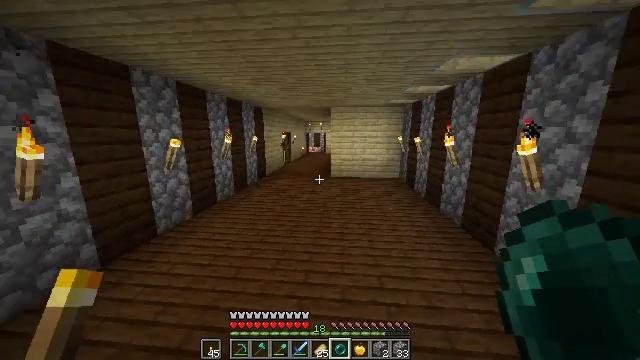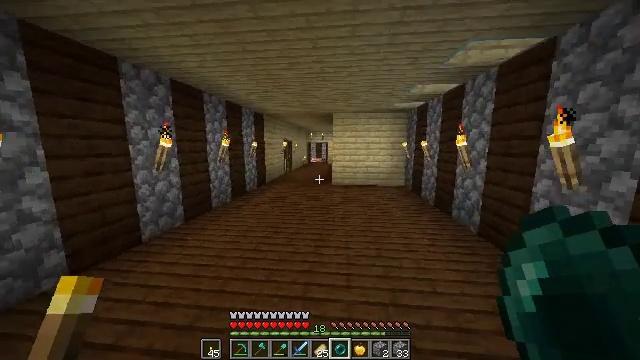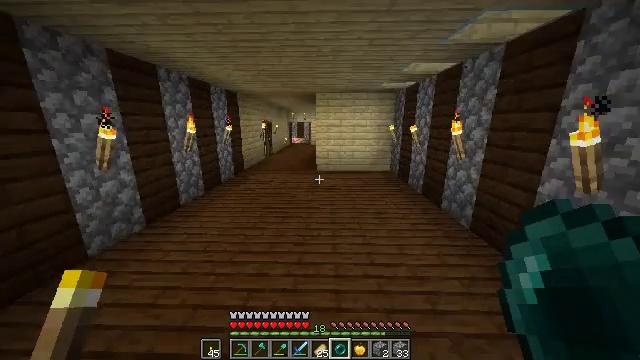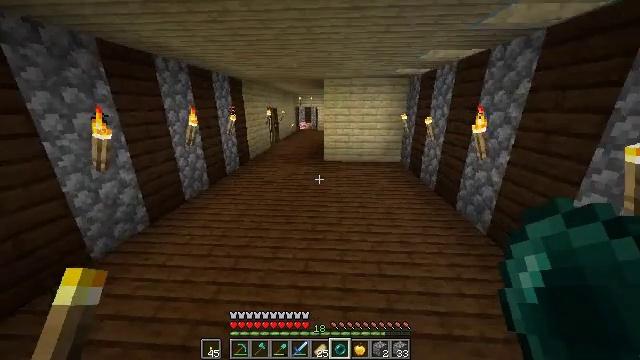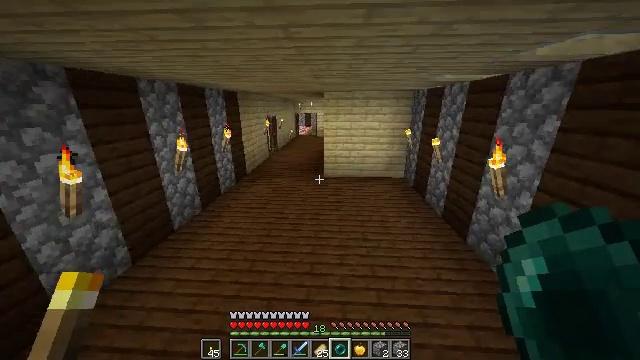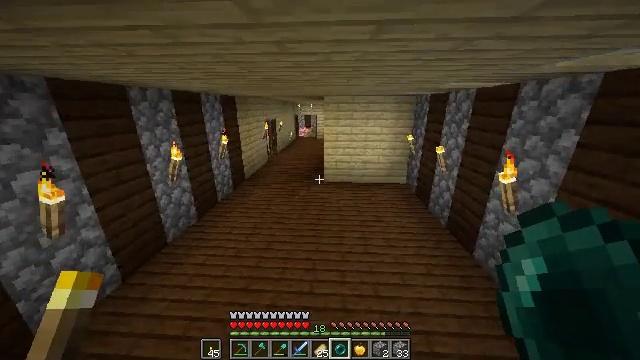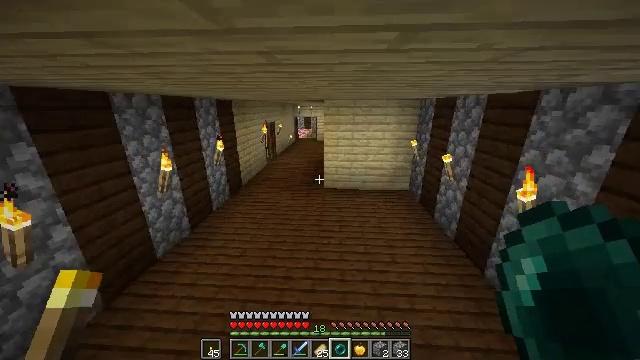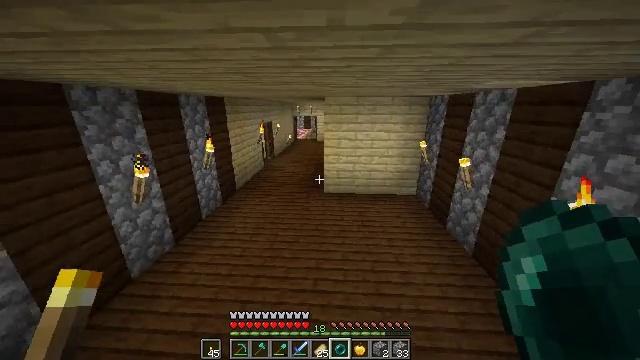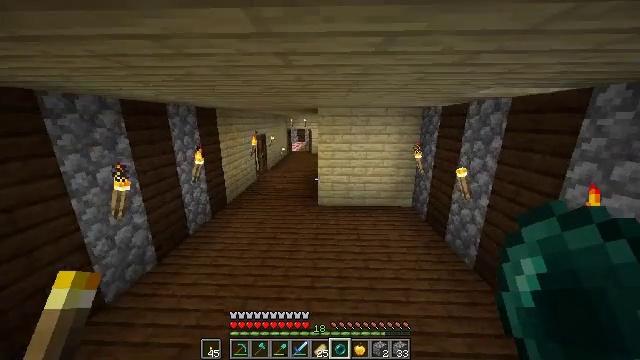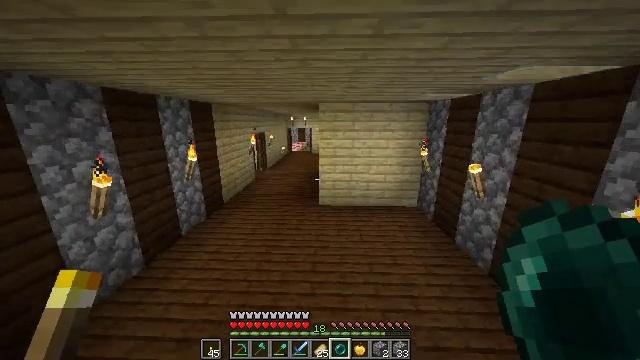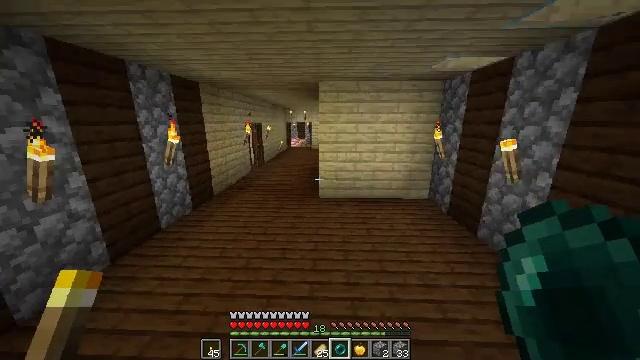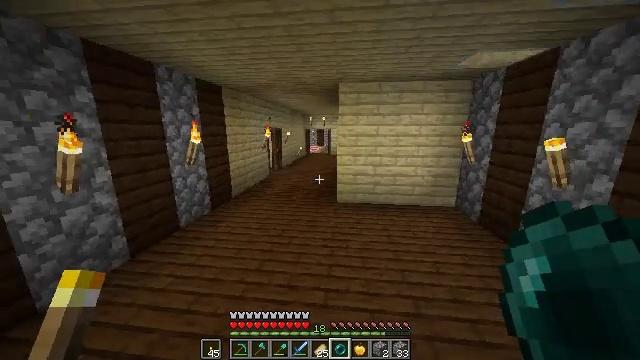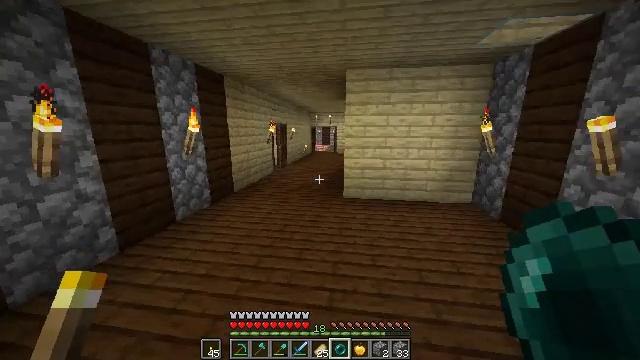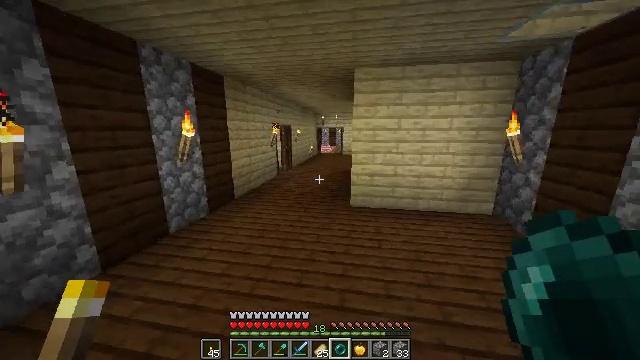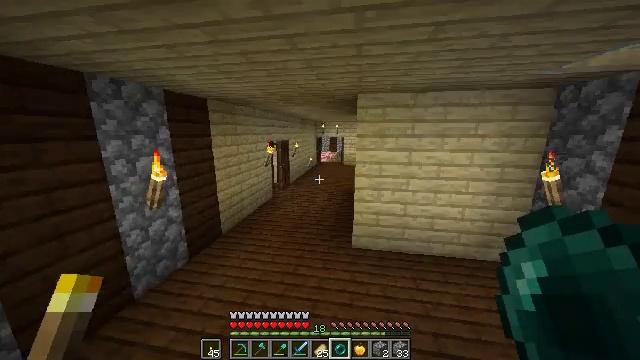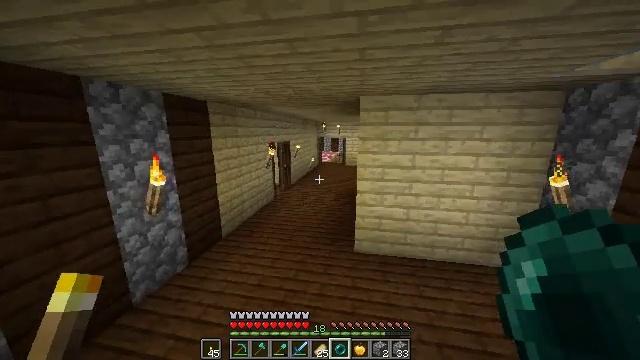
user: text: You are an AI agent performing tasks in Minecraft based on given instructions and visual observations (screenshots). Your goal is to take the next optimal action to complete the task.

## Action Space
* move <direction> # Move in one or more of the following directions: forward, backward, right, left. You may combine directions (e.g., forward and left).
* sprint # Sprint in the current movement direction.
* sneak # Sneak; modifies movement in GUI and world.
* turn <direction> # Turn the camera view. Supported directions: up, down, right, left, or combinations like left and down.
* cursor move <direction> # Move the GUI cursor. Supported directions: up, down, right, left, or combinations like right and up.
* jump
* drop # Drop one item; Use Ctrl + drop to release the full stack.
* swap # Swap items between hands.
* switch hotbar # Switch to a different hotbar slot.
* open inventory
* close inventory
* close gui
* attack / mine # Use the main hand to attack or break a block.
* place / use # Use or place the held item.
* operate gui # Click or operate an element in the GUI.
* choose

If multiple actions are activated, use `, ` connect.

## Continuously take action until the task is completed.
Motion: motion action
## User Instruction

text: Turn blaze rods into blaze powder.
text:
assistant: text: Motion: move forward, sprint, turn up, jump
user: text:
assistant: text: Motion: move forward, sprint, turn right and down, jump
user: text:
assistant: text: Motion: move forward, sprint, turn left and down, jump
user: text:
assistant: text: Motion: move forward, sprint, jump
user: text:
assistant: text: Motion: move forward, sprint, jump
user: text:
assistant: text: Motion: move forward, sprint, jump
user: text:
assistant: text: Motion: move forward, sprint, jump
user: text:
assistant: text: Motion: move forward, sprint, turn right and up, jump
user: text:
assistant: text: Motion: move forward, sprint, jump
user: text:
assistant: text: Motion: move forward, sprint, jump
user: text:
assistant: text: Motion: move forward, sprint, turn left and up, jump
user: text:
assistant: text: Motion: move forward, sprint, turn left, jump
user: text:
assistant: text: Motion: move forward, sprint, turn left, jump
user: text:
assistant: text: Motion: move forward, sprint, jump
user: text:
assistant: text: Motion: move forward, sprint, jump
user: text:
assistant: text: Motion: move forward, sprint, jump
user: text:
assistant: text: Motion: move forward, sprint, jump
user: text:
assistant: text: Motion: move forward, sprint, jump
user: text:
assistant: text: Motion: move forward, sprint, jump
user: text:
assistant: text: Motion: move forward, sprint, jump
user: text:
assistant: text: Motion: move forward, sprint, jump
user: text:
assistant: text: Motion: move forward, sprint, jump
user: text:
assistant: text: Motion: move forward, sprint, jump
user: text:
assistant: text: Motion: move forward and move left, sprint, jump
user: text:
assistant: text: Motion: move forward and move left, sprint, turn right and down, jump
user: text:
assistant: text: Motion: move forward and move left, sprint, turn right, jump
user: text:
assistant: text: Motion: move forward and move left, sprint, turn right and up, jump
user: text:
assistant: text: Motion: move forward and move left, sprint, turn right and up, jump
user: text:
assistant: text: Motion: move forward, sprint, turn right, jump
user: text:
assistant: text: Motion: move forward, sprint, turn left, jump